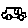
Label: car